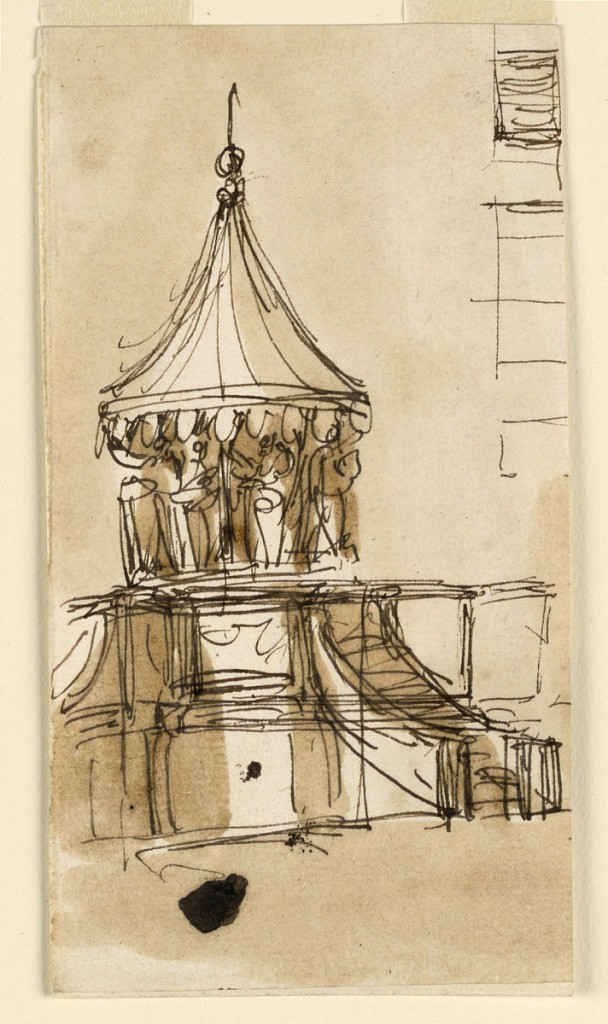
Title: Pulpit elevation
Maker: Giuseppe Barberi, Italian, 1746–1809
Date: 1746–1809
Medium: Pen and brown ink, brush and brown wash on off-white laid paper, lined
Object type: Drawing
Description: Pulpit elevation.